Field crop: tomato
Growth stage: 1
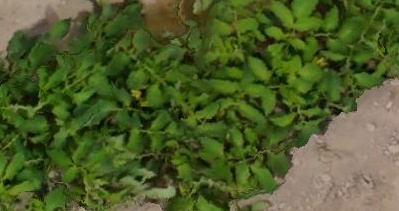
Species: tomato